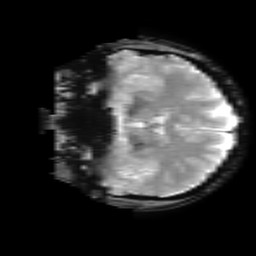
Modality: T2starw
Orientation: coronal
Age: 49
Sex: male
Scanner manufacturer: ge
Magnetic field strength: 3 T
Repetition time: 0.65 s
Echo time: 0.02 s